Question: trying to merge/match column to another column in same table
Basically I want ShareID to fall into ShareCategory. so then I could match the categories by average value and and display highest share from its CATEGORY

output needs to display shareID, ShareNAme, ShareCategorie. But Only Sharenames that have ShareSellPrice ABOVE avarage in their OWN categorie.
Used "Join" command as suggested here by Piyush. Getting 512 msg.
code im writing looks like this:
'''
select ray.ShareID, ray.ShareName, AVG(ray.ShareSellPrice)
from share_tbl
join share_tbl as ray
on dbo.share_tbl.ShareID = ray.ShareCategory
group by ray.ShareSellPrice, ray.ShareID, ray.ShareName
having ray.ShareSellPrice>
(
select ray.ShareSellPrice
from share_tbl
)
'''
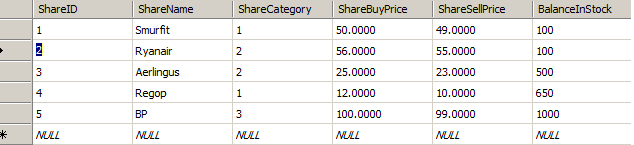
Answer: you can get average price per category in a subquery and join with the main table on category column and compare the share price with average price to get desired result
'''
select s.shareId, s.shareName, s.shareCategory, T.AvgPrice
from share_tbl s
join ( select shareCategory, avg(ShareSellPrice) as AvgPrice
from share_tbl
group by shareCategory
)T
on s.shareCategory = T.shareCategory
and s.ShareSellPrice >= T.AvgPrice
'''